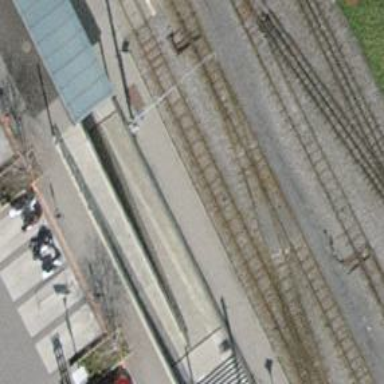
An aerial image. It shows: Preserved railway yard with electrified contact lines.